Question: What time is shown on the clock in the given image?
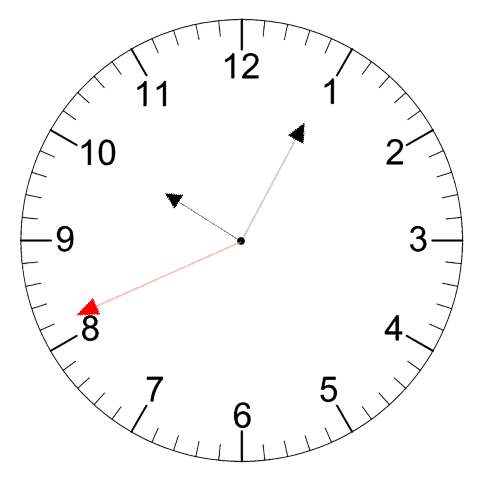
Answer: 10:04:41